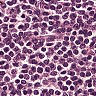
Metastatic tissue present: no